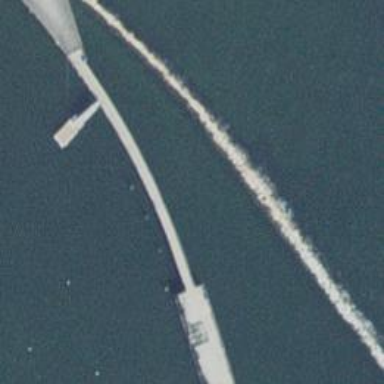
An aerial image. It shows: Breakwater structure.